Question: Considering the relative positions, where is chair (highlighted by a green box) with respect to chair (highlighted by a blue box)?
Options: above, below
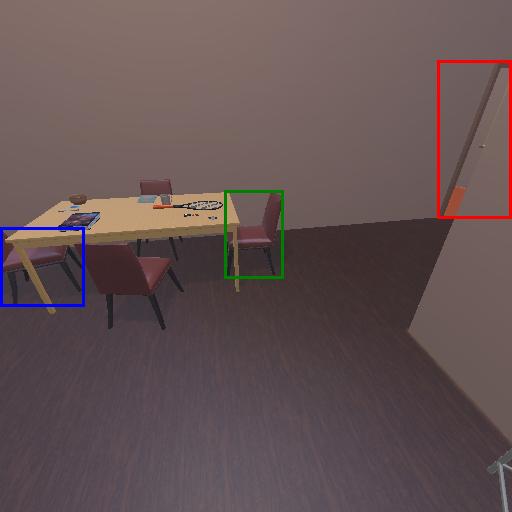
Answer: above